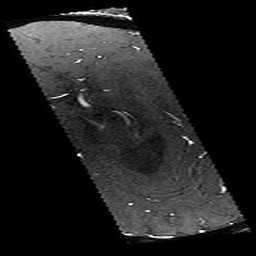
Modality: angio
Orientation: sagittal
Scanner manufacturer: philips
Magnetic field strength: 7 T
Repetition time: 0.024 s
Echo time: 0.00384 s